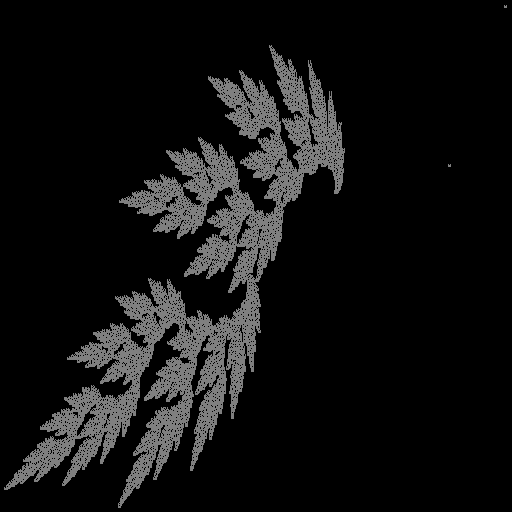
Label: cedarleaf